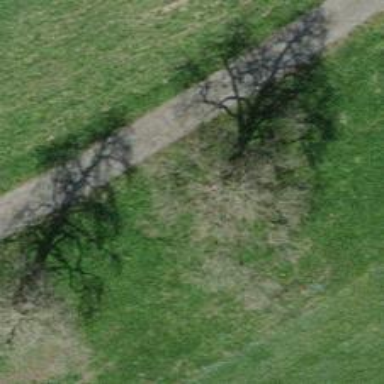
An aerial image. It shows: Single tag "natural: tree."